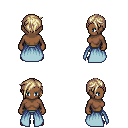
a pixel art fantasy rpg character, female body template, human, dark skin, overskirt, teal pants, white blonde pixie cut hairstyle, maroon shoes, four views (front, back, left, right), 2x2 character sprite sheet, small pixel art, hard edges, no anti-aliasing